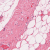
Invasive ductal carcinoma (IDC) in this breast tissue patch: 0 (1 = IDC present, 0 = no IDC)